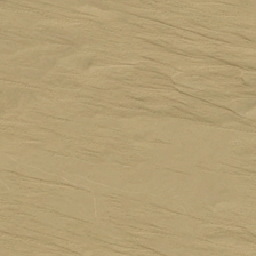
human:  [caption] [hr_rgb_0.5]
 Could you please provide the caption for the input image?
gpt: The wind of the desert.

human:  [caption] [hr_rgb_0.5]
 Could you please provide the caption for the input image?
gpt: The wind of the desert.

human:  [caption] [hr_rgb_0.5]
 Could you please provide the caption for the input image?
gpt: The wind of the desert.

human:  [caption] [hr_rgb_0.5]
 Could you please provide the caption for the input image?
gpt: The wind of the desert.

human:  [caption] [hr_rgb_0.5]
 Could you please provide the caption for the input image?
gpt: The wind of the desert.